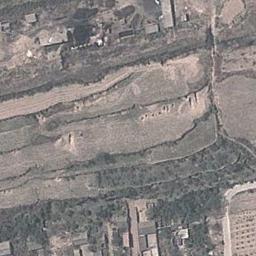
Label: terrace